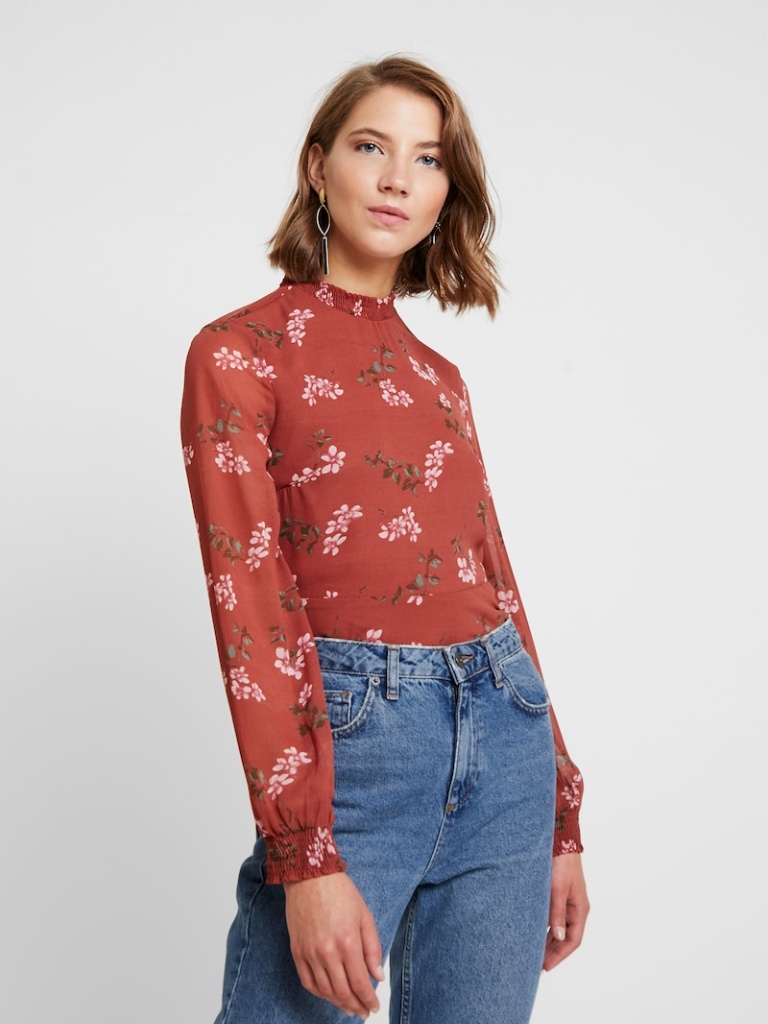
chiffon tight a long-sleeved with the sleeves down hip length Fully Tucked in high blouse